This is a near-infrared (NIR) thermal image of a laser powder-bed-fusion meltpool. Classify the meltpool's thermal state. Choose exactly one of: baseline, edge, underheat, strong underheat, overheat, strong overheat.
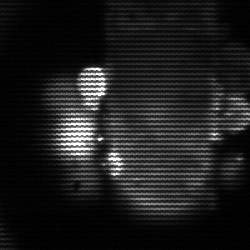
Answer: strong underheat